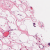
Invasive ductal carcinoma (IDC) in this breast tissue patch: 0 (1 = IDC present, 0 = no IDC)